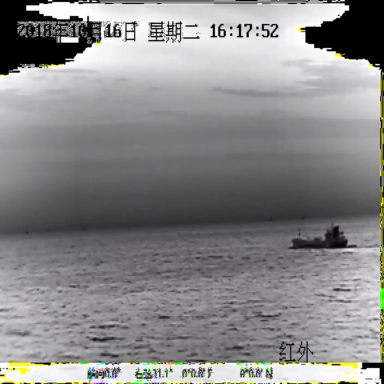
There is a liner in the infrared image.